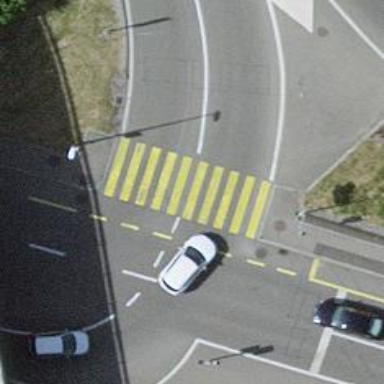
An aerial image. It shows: Road crossing with traffic signals.